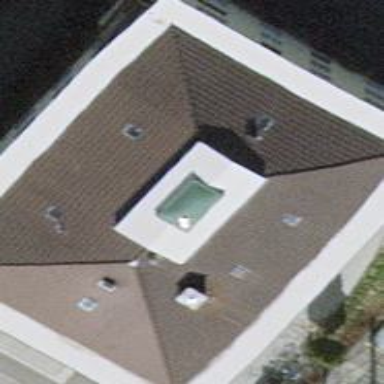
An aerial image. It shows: Flat roofed apartment building with tile roof.